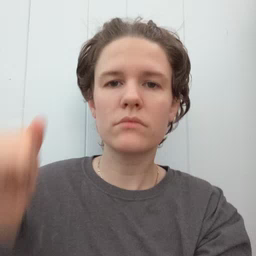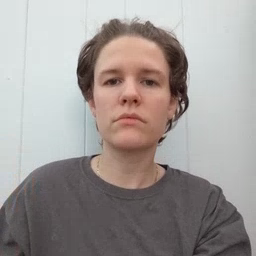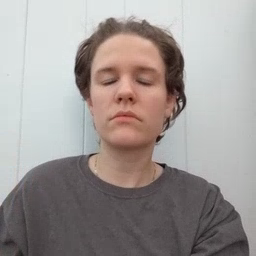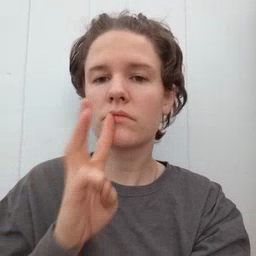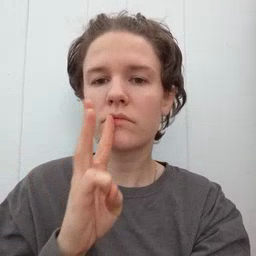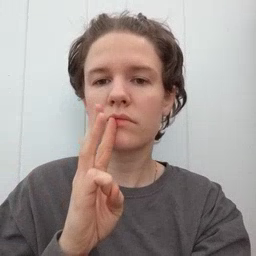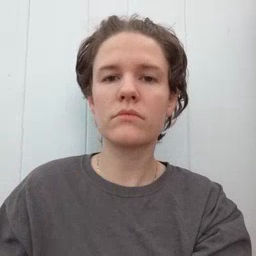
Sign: water